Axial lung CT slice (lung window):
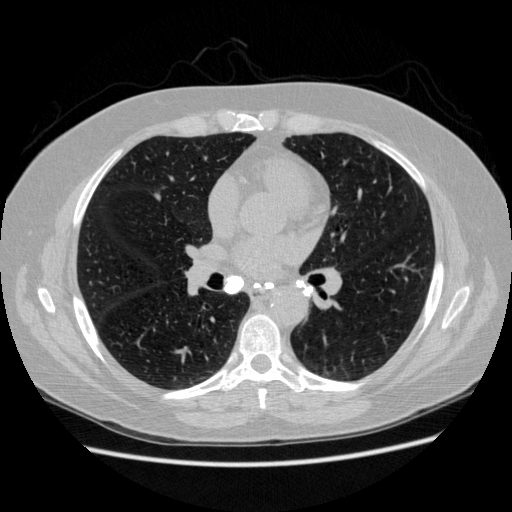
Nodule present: yes
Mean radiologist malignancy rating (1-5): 2.5